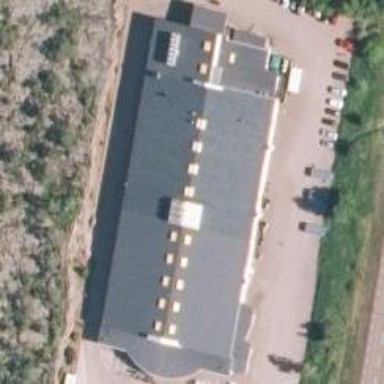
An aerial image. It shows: Supermarket building.